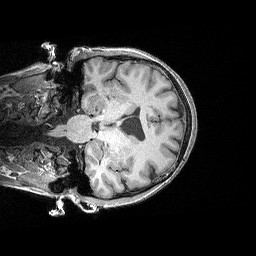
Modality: T1w
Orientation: coronal
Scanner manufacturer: siemens
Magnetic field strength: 3 T
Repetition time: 2.3 s
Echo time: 0.00298 s